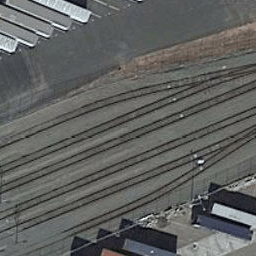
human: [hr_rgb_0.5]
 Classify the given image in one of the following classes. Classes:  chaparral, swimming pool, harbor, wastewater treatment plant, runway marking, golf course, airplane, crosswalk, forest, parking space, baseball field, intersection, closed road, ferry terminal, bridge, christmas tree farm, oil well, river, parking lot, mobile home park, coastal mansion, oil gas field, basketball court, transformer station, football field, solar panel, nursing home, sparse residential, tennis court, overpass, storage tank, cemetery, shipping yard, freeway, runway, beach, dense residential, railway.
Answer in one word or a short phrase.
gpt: railway